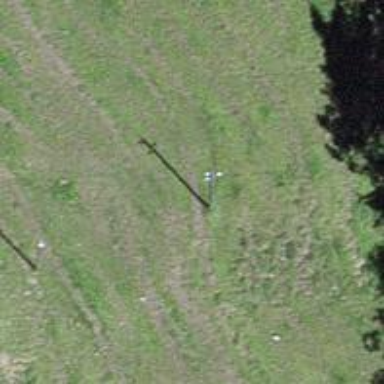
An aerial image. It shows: Power pole.